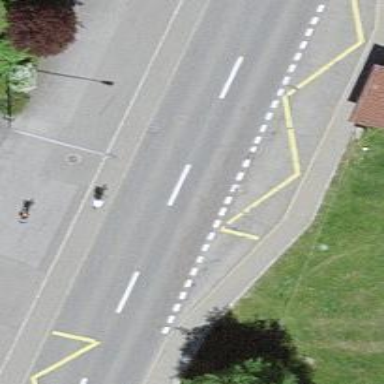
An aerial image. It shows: Bus stop with designated stop position for public transport.